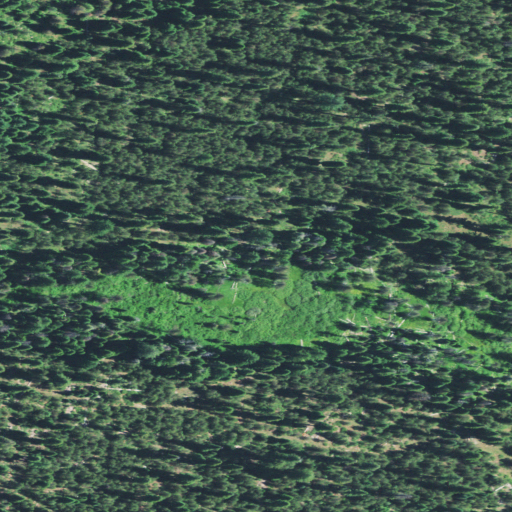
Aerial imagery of plain(s) in Oregon named Daley Prairie containing evergreen forest and woody wetlands